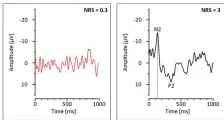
Neuroimaging and electrophysiological findings in "snake eye" appearance myelopathy. (D) Somatosensory evoked potential recorded from the left ulnar nerve.
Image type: pathology (immunostaining)